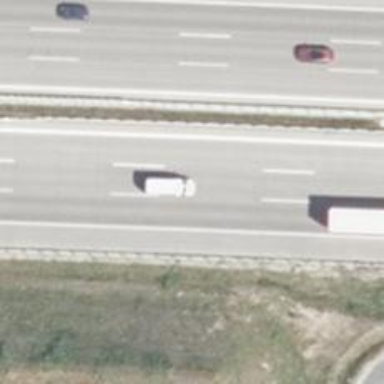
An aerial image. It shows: Asphalt motorway.